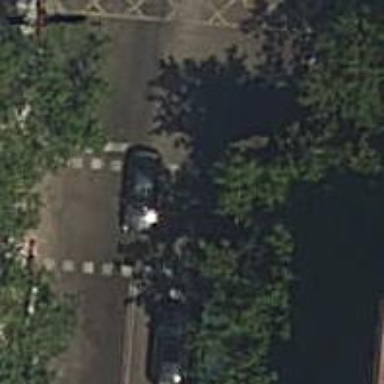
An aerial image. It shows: Road crossing with traffic signals.